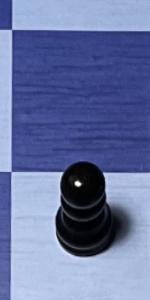
Label: Pawn_Black